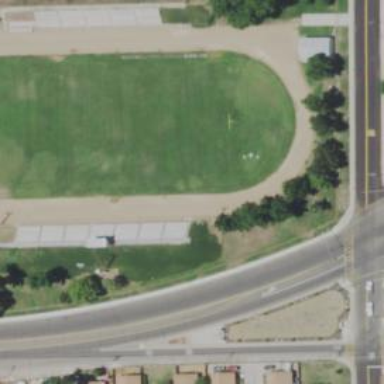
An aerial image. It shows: American football pitch.